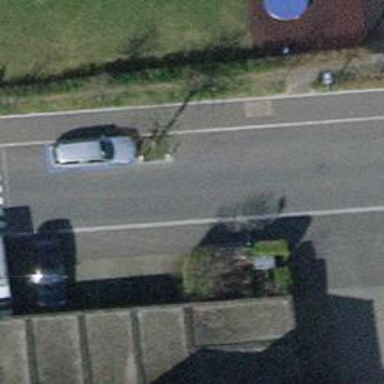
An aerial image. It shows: Bus stop equipped with public transport stop position.